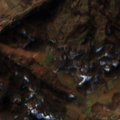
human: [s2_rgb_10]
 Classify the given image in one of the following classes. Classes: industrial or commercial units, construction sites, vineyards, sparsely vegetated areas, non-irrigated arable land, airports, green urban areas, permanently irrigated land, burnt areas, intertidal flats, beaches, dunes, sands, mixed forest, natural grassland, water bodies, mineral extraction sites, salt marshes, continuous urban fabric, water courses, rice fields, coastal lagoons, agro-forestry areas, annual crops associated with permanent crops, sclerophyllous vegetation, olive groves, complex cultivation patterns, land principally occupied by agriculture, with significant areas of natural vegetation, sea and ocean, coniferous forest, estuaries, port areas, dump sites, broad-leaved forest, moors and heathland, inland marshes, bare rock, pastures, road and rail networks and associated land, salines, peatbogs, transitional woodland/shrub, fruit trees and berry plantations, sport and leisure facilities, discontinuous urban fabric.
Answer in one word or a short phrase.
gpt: complex cultivation patterns, land principally occupied by agriculture, with significant areas of natural vegetation, broad-leaved forest